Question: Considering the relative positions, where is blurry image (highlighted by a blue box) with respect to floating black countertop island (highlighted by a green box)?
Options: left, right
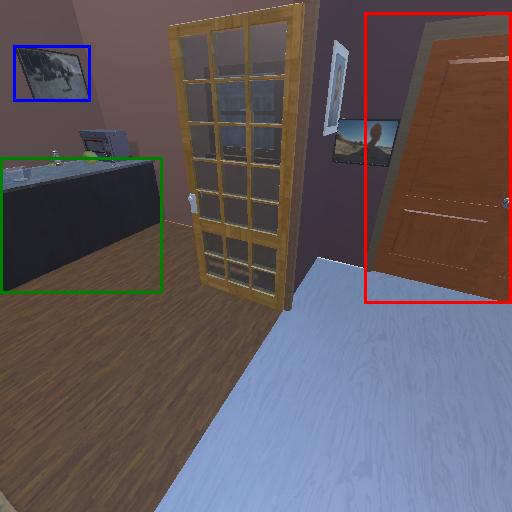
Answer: left